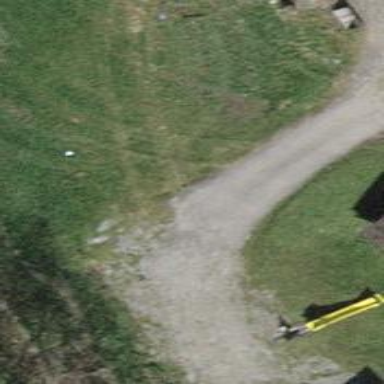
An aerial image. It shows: Compacted track with grade2 level.